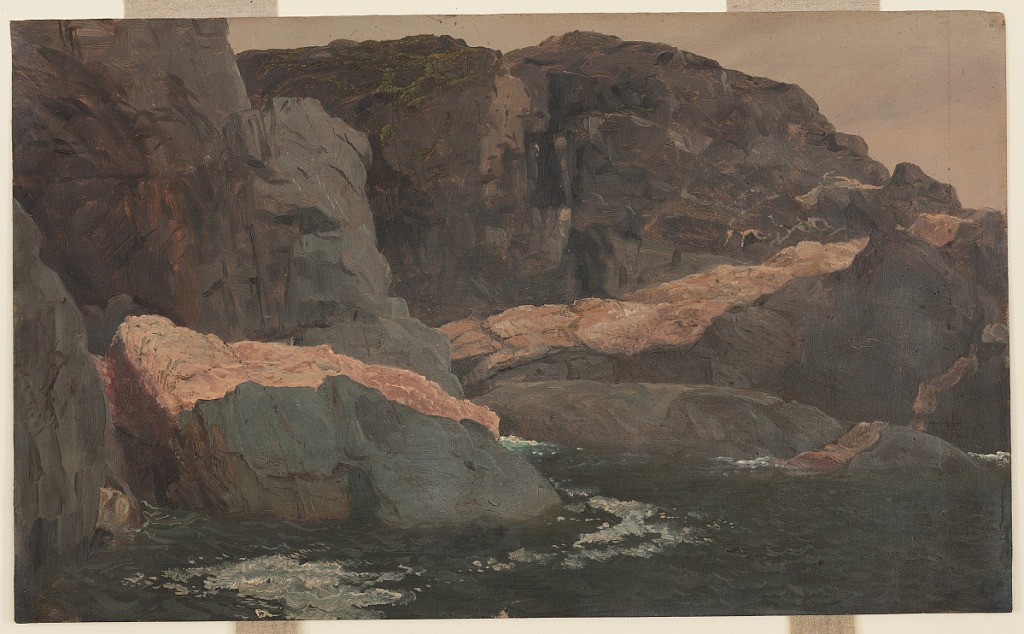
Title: Big Island, Battle Harbour, Canada
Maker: Frederic Edwin Church, American, 1826–1900
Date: July 7-10, 1859
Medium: Oil and graphite on paperboard
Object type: Drawing
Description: Landscape sketch showing a view of rocky cliffs along the shoreline of Great Caribou Island (referred to by Church as "Big Island") near the town of Battle Harbour in Newfoundland and Labrador, Canada. Foamy, white and blue surf comprises the foreground as it breaks against the rocks, which dominate the composition at left and center. The steep, craggy cliffs rise abruptly out of the water and include a wide vein of white rock, like quartz, that ascends diagonally from left to right. The overcast sky is visible along the upper margin, above.